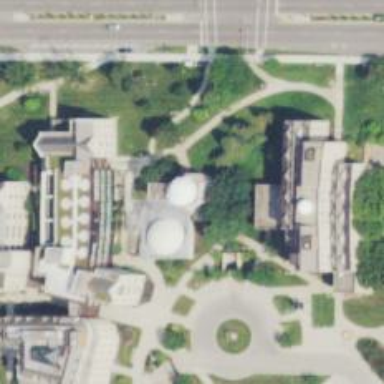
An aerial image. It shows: Observatory.